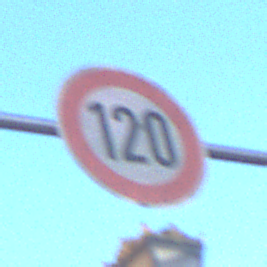
Verkehrszeichen: Geschwindigkeit120
Umgebung: Outdoor, Urban
Tageszeit: SunriseSunset
Wetter: Clear
Licht: Natural
Jahreszeit: NotSpecified
Kontrast: MediumContrast